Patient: sex F, age 59
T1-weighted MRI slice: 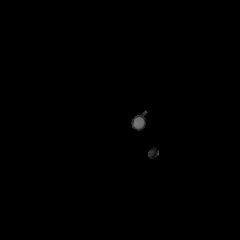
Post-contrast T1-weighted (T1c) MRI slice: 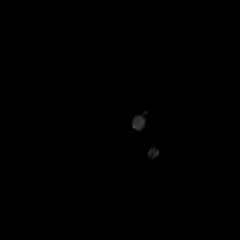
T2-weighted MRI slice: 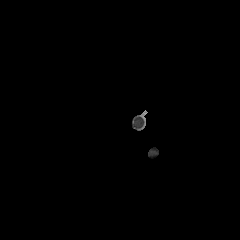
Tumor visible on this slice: no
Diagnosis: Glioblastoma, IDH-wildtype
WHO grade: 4